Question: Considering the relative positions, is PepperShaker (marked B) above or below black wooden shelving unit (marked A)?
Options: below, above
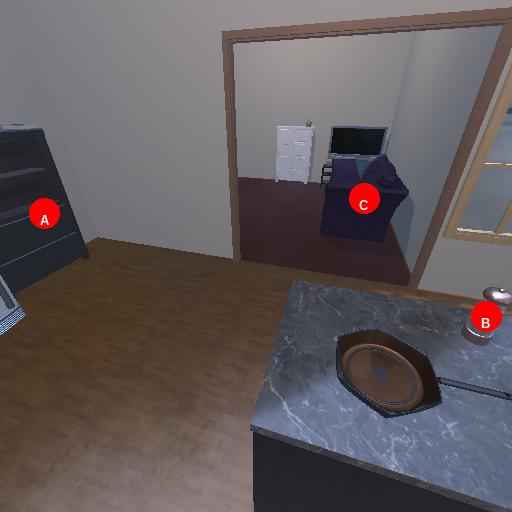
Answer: below